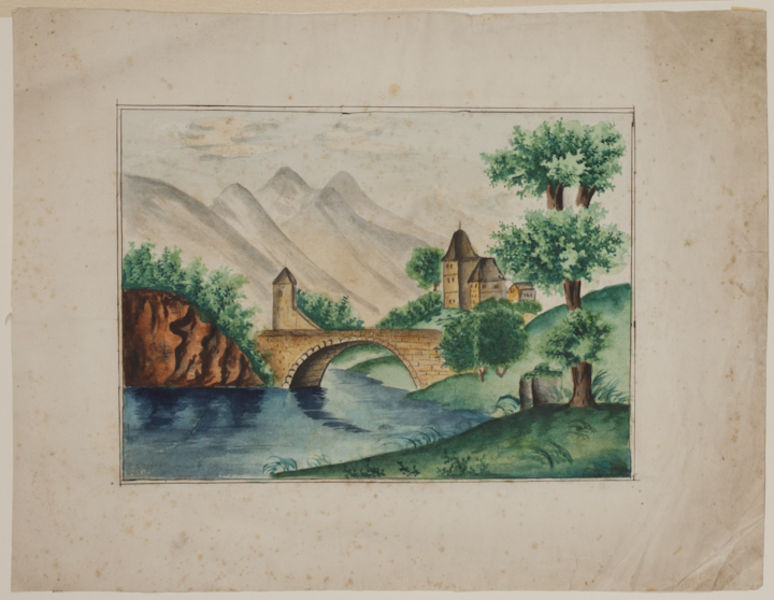
Titel: The Bridge
Künstler: Hulda H. Conover Dayton
Standort: Amherst (Massachusetts, USA)
Institution: Mead Art Museum, Amherst College
Schlagwörter: baum, blau, wolken, aquarell, bäume, fluss, grün, landschaft, braun, wiese, bach, spiegelung, brücke, berge, klein, burg, mittelalter, landschasft